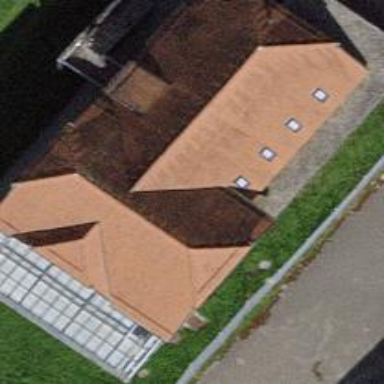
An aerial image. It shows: School building.